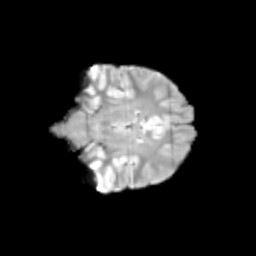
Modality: T2w
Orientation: coronal
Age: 10
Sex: female
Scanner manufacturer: siemens
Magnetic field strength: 3 T
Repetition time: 3.8 s
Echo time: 0.07 s